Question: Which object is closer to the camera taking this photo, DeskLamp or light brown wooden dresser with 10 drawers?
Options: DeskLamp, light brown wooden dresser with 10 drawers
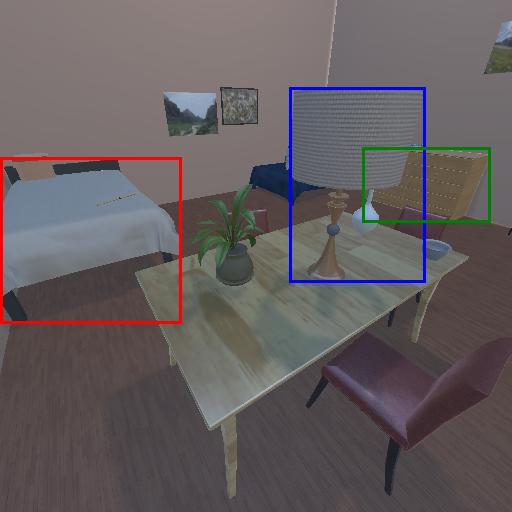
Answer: DeskLamp